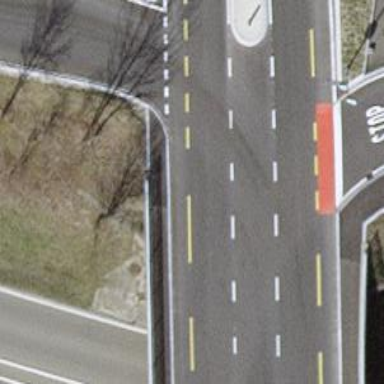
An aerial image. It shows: Tertiary road with asphalt surface including cycle lane.